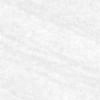
Label: change